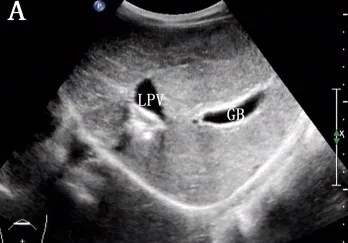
Abdominal ultrasound and contrast-enhanced computed tomography (CT) reexamination were performed 3 years after the interventional therapy. Grayscale indicates the complete disappearance of multiple intrahepatic nodulars (LPV: left portal vein, GB: gall bladder).
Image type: radiology (ultrasound)